Aerial crown-view tile of a tropical tree (Barro Colorado Island, Panama), acquired 20250715:
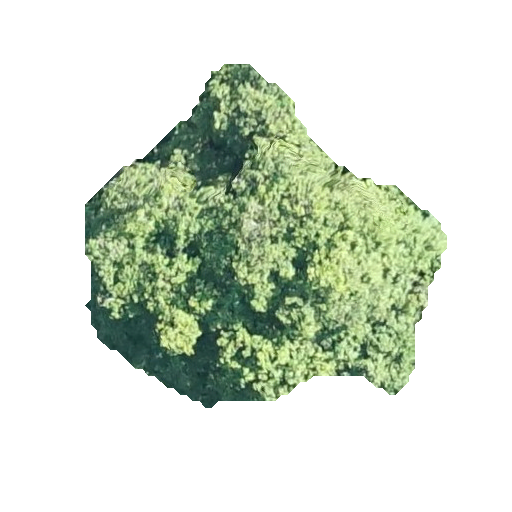
Species: Guapira myrtiflora
GBIF accepted scientific name: Guapira myrtiflora
Crown area: 121.177 m²